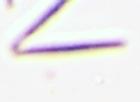
Label: Thalassionema